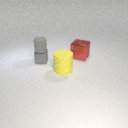
small gray metal cube in front of large red metal cube